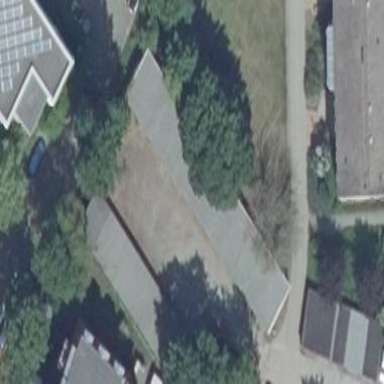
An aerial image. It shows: Group of garages.